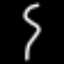
Label: squiggle